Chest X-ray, PA view. Patient: 32 years old, sex F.
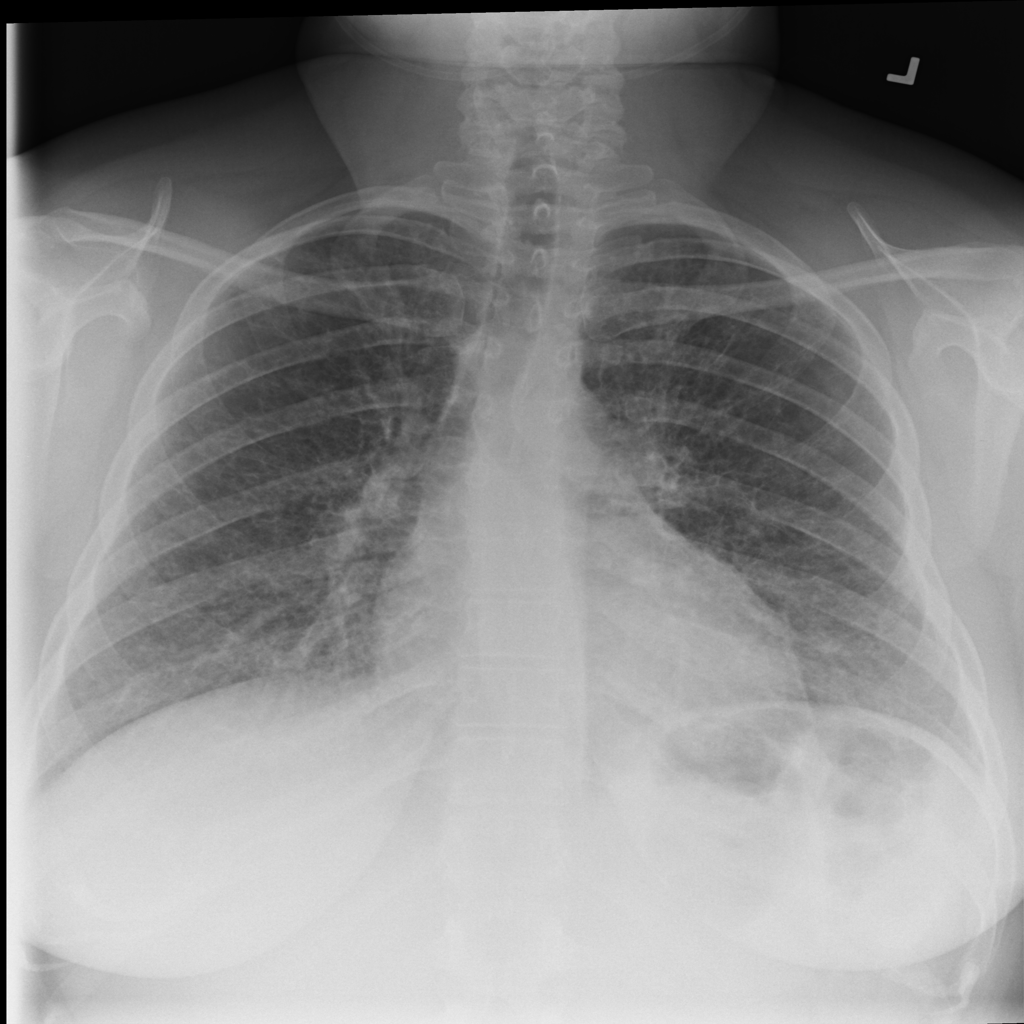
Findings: Pneumothorax